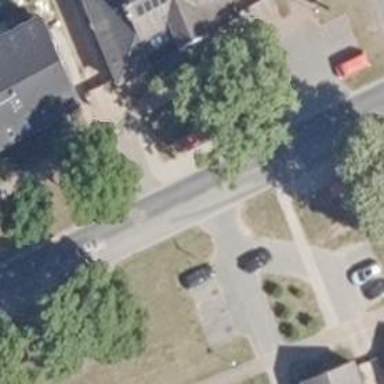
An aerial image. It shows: Public transport stop position.